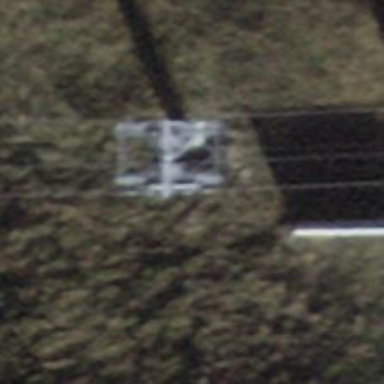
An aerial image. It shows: Pylon used for aerialway.